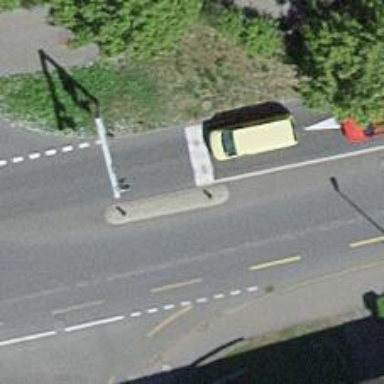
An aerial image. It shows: Primary highway with dedicated lane for cyclists on the left.